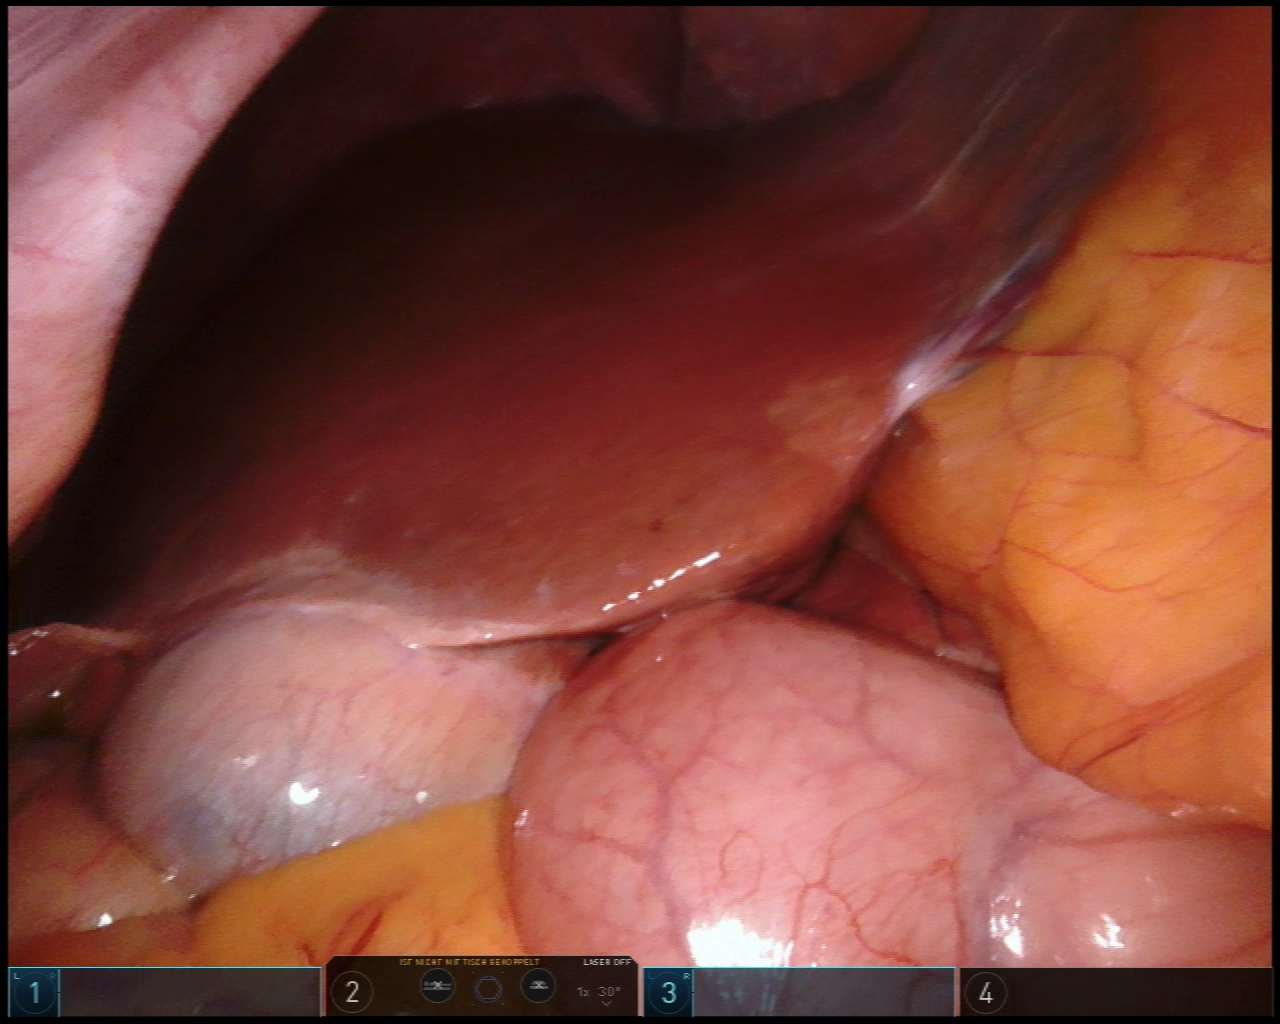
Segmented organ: liver
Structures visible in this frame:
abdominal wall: yes
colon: no
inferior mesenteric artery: no
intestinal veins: no
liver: yes
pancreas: no
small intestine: no
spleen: no
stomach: yes
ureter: no
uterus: no
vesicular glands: no